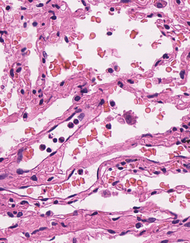
Tumor epithelial tissue: no
Tumor-associated stroma tissue: no
Normal tissue: yes